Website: walmart
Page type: gifting
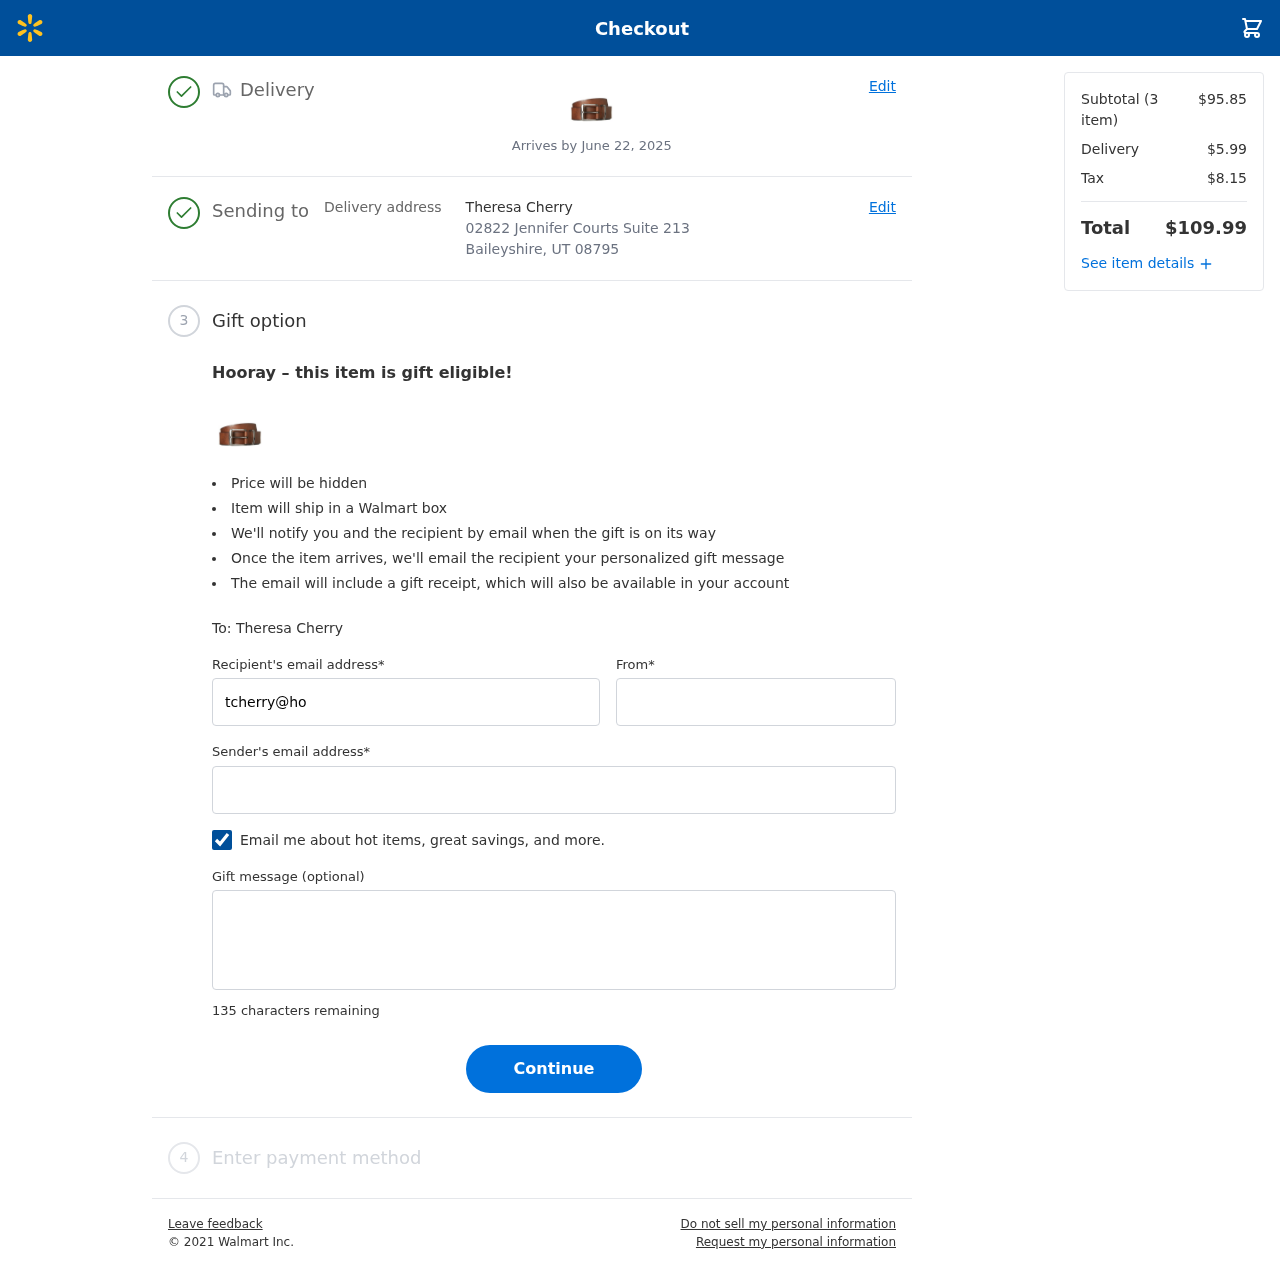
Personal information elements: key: PII_CITY_STATE_ZIP
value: Baileyshire, UT 08795
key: PII_EMAIL
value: jenniferphillips@yahoo.com
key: PII_FIRSTNAME
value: Jennifer
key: PII_GIFT_EMAIL
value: tcherry@hotmail.com
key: PII_GIFT_FULLNAME
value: Theresa Cherry
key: PII_GIFT_MESSAGE
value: Happy birthday, Theresa! I found this perfect belt that I know will complete your favorite outfits. Here’s to another year of style and adventures! Enjoy! - Jennifer
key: PII_STREET
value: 02822 Jennifer Courts Suite 213
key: PII_GIFT_FIRSTNAME
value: Theresa
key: PII_GIFT_LASTNAME
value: Cherry
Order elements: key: ORDER_DELIVERY_DATE
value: Arrives by June 22, 2025
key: ORDER_NUM_ITEMS
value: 3
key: ORDER_SUBTOTAL
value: $95.85
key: ORDER_SHIPPING_COST
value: $5.99
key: ORDER_TAX
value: $8.15
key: ORDER_TOTAL
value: $109.99